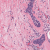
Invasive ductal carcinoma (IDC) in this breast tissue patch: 0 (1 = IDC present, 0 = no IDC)